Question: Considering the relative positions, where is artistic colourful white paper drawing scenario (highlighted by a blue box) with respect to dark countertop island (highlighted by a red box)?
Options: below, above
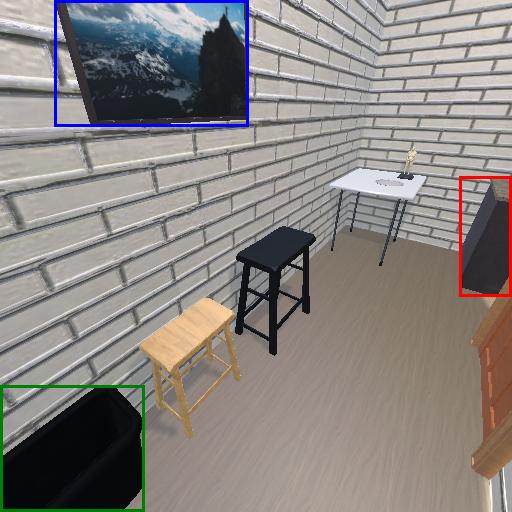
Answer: below